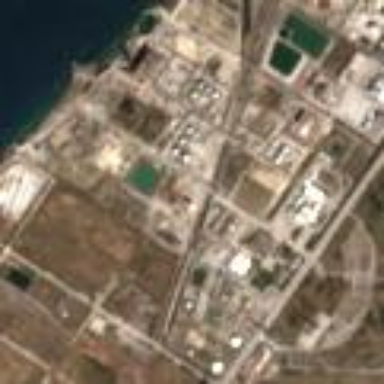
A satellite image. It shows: Industrial area.